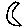
Label: moon